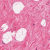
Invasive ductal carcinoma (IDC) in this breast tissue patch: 0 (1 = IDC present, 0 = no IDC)